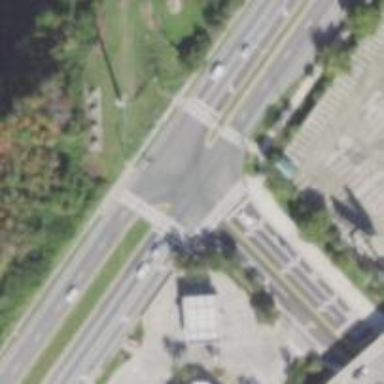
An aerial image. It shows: Crossing on the road.